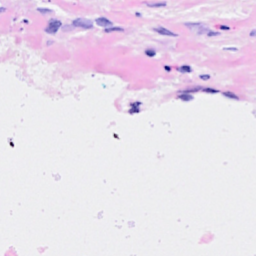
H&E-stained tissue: Breast